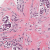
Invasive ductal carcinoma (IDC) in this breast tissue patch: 1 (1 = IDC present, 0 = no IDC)